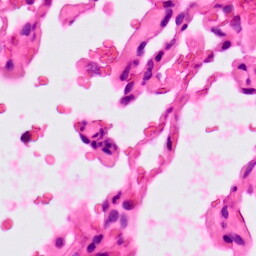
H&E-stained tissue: Lung